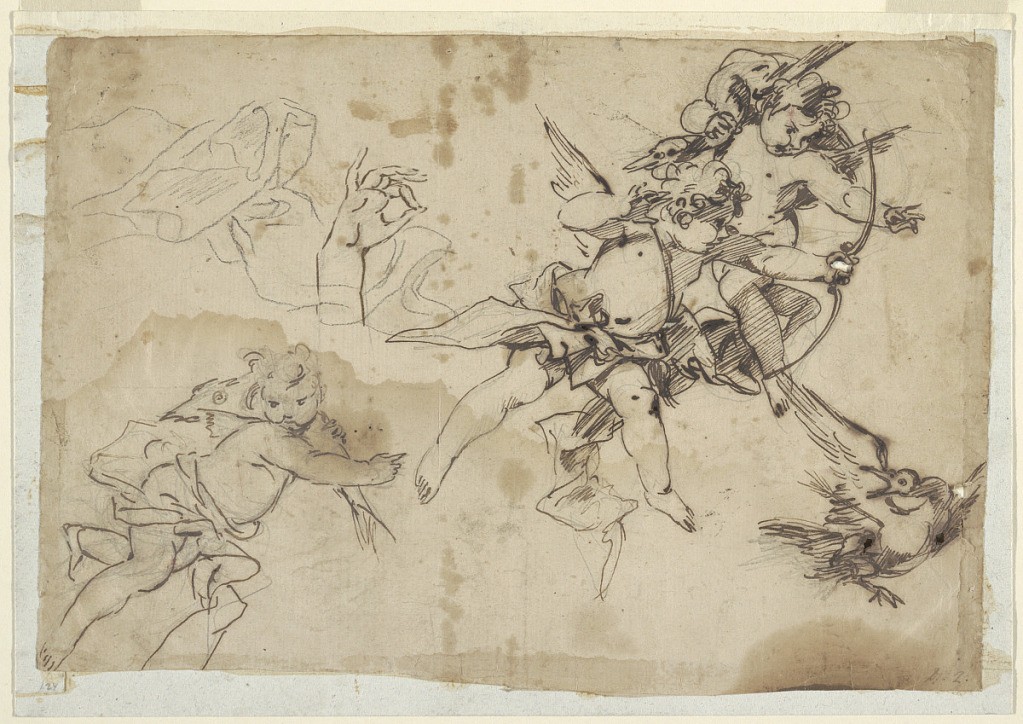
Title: Study for a Painting on Theme of Callisto
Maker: Filippo Falciatore, Italian, active 1737 - 1768
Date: ca. 1750
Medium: Pen and brown ink, black charcoal on cream laid paper; verso: pen and brown ink
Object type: Drawing
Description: Three figures of putti flying: one carrying a fish, one a goose, and the other shooting with bow and arrow at a bird; separate study of a hand and floating drapery in upper left.